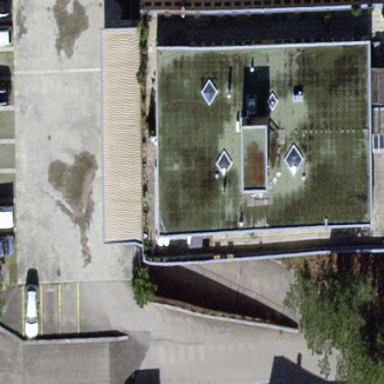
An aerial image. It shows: Commercial building.